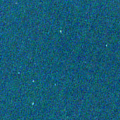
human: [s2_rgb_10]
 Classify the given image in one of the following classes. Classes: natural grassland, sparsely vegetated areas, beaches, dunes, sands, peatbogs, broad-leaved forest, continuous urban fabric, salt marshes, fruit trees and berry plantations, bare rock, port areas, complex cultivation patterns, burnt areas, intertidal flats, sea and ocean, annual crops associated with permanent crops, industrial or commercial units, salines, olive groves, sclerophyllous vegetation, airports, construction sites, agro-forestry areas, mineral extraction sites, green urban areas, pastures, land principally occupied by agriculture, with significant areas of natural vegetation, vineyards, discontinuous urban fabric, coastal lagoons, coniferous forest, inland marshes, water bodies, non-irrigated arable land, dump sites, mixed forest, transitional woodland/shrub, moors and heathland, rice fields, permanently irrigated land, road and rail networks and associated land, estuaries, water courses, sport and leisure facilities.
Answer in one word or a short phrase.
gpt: sea and ocean